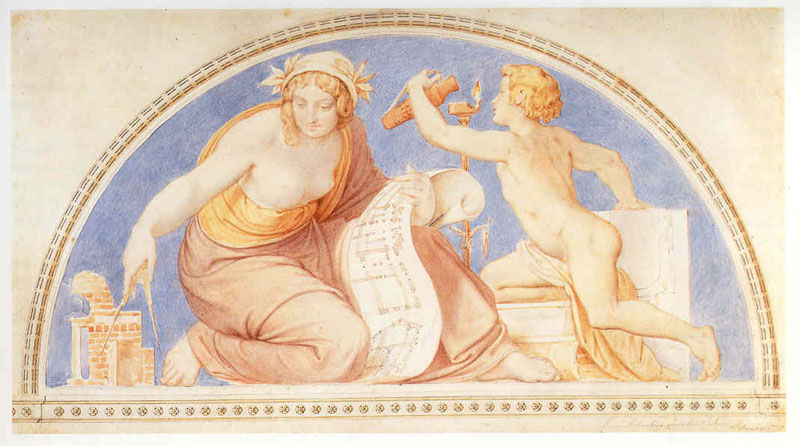
Titel: Allegorie der Mathematik
Künstler: Moritz von Schwind
Standort: Karlsruhe
Institution: Staatliche Kunsthalle Karlsruhe
Schlagwörter: akt, blau, feuer, fuß, gemälde, hand, himmel, mann, nackt, umhang, aquarell, menschen, stadt, brust, busen, frau, geste, haar, hell, hintergrund, kleid, lampe, licht, skizze, säule, zeichnung, haus, rot, tuch, beige, haube, malerei, alt, blond, wand, architektur, barock, falten, rahmen, stein, steine, bildnis, öl, gewand, gold, haare, kelch, mantel, stoff, gewänder, kind, locken, amphore, engel, krug, putto, kopfbedeckung, relief, brüste, füße, schrift, papier, modell, bogen, mauer, ziegel, farbe, kopftuch, detail, muskeln, ornamente, wandgemälde, kerze, muse, junge, nazarener, barfuss, fugen, ruine, gefäß, antike, flamme, knabe, moschee, mauerwerk, allegorie, entwurf, kranz, lorbeer, mythologie, personifikation, göttin, halbkreis, rolle, karte, jüngling, handwerk, öllampe, zeichnen, brief, antik, kund, griechisch, kniend, eros, plan, schriftrolle, fresko, tunika, fackel, tempera, geometrie, klassizistisch, grundriss, bauwerk, aufriss, tympanon, bauzeichnung, bauplan, architekt, winkel, ziegelstein, gebäudeplan, lünette, supraporte, messung, nckt, zirkel, papyrus, bodüre, freske, messen, ölkanne, faten, abmessen, kunge, artes liberales, zirckel, zeichenung, zeichnubg, kleines gebäude, geometria, zrkel, blonde frau